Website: walmart
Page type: payment
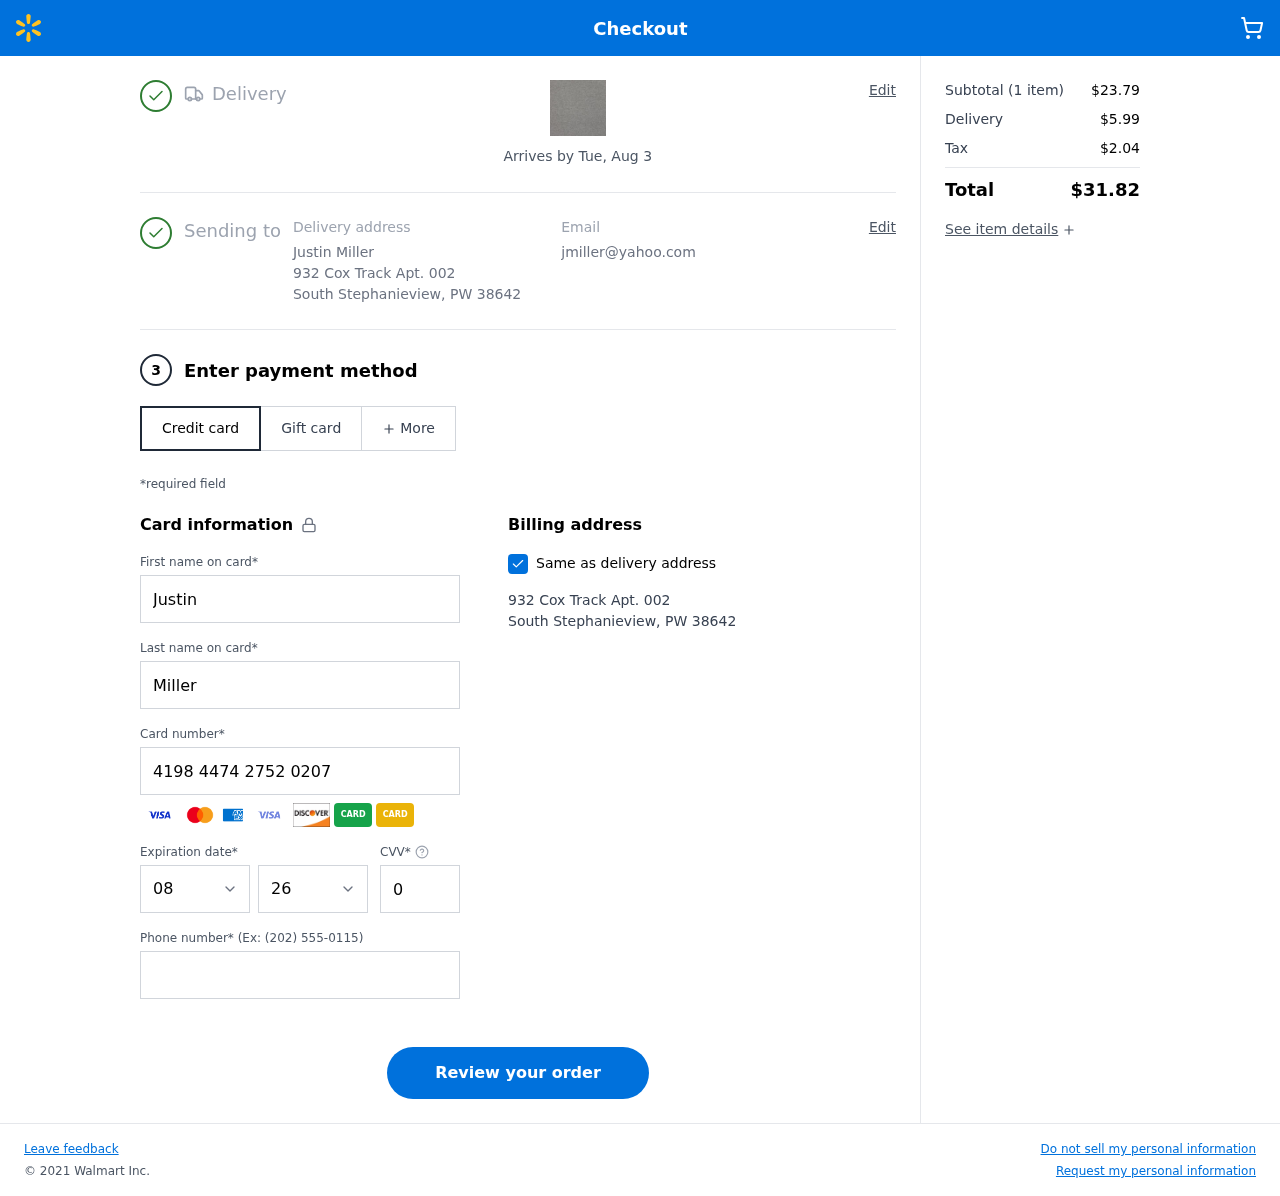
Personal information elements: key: PII_CARD_CVV
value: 082
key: PII_CARD_EXPIRY_MONTH
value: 08
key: PII_CARD_EXPIRY_YEAR
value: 26
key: PII_CARD_NUMBER
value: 4198 4474 2752 0207
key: PII_CITY
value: South Stephanieview
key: PII_EMAIL
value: jmiller@yahoo.com
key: PII_FIRSTNAME
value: Justin
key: PII_FULLNAME
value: Justin Miller
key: PII_LASTNAME
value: Miller
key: PII_PHONE
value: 6426797545
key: PII_POSTCODE
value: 38642
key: PII_STATE_ABBR
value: PW
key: PII_STREET
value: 932 Cox Track Apt. 002
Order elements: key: ORDER_DELIVERY_DATE
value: Arrives by Tue, Aug 3
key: ORDER_NUM_ITEMS
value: (1 item)
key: ORDER_SUBTOTAL
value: $23.79
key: ORDER_SHIPPING_COST
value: $5.99
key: ORDER_TAX
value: $2.04
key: ORDER_TOTAL
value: $31.82